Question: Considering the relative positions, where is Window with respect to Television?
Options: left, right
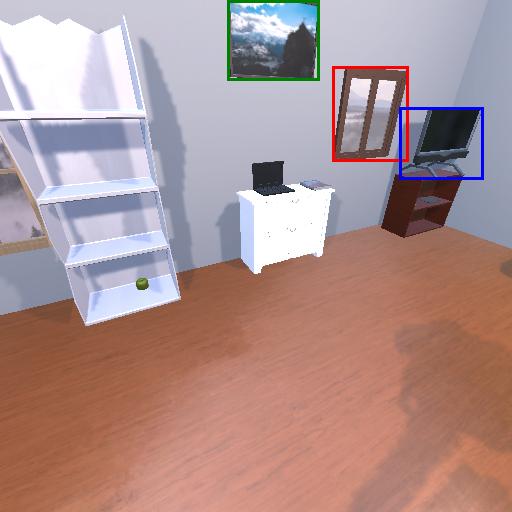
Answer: left